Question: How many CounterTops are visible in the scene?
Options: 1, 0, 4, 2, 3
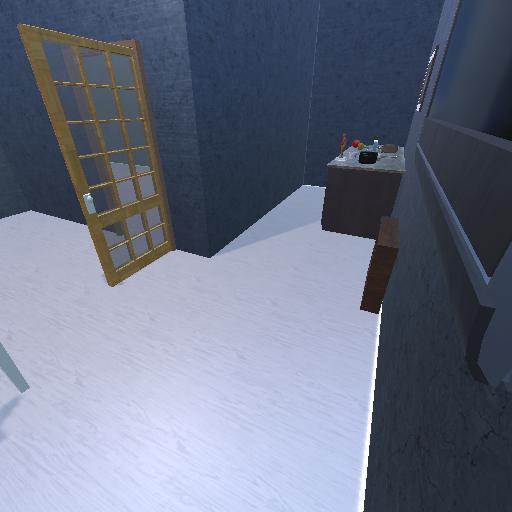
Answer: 1